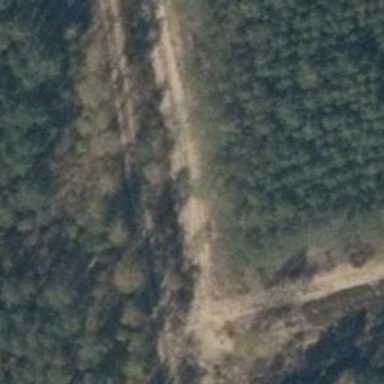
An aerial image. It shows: Track with grade 3 tracktype.